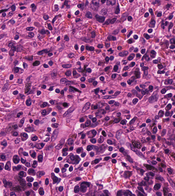
Tumor epithelial tissue: yes
Tumor-associated stroma tissue: yes
Normal tissue: no